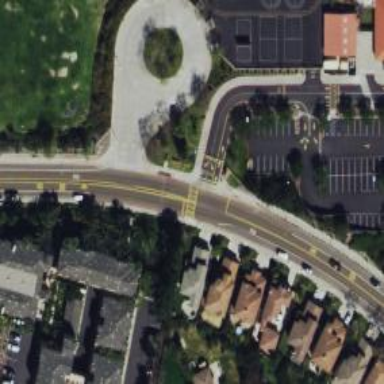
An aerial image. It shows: Road with stop sign.